Question: In my exam, I faced the following question:

'(a)' was very easy, but, for '(b)', I am totally confused. What does is mean to make no assumptions? If I do not assume it is a binary tree how can I solve it (because pre-order and post-order are related to BST)? Without assuming it is a BST, I don't know how to start?
Could you please guide me?
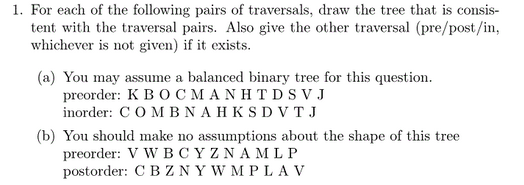
Answer: b) Well, these orders seen consistent with a binary tree ordering:
'''
V W B C Y Z N A M L P
C B Z N Y W M P L A V
'''
First, note the root is V because it's both first in the preorder and last in the postorder:
'''
V W B C Y Z N A M L P
C B Z N Y W M P L A V
'''
Then look at W and A, they are, respectively, they are first left child and the last right child of the root. A in the preorder marks the place where the traversal transitions from the left subtree of the root to the right subtree of the root. W in the postorder marks the same place. Note that that when you split the traversals, A and W are adjacent positions:
'''
V W B C Y Z N A M L P
C B Z N Y W M P L A V
'''
Now you are left to solve the same problem for the sequences:
'''
W B C Y Z N
C B Z N Y W
'''
and
'''
A M L P
M P L A
'''
For example, the next step for the first sequence would be:
'''
W B C Y Z N
C B Z N Y W
'''
Hope this helps.